Aerial crown-view tile of a tropical tree (Barro Colorado Island, Panama), acquired 20241216:
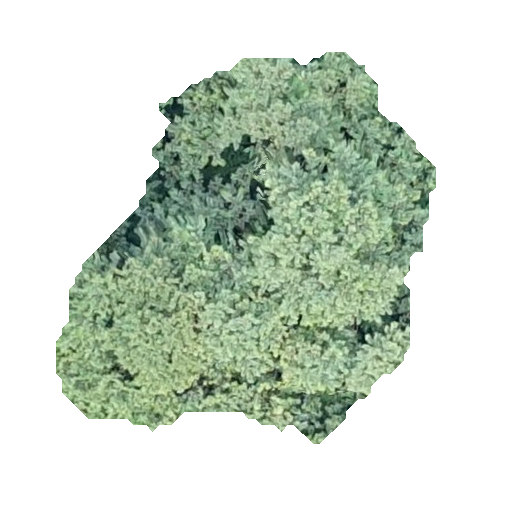
Species: Luehea seemannii
GBIF accepted scientific name: Luehea seemannii
Crown area: 148.328 m²